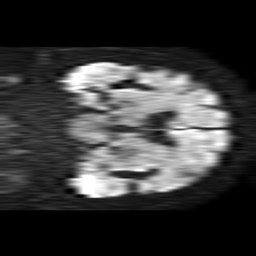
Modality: TRACE
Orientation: coronal
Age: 70
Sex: male
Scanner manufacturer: philips
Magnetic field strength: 1.5 T
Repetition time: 4.6 s
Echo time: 0.08517 s